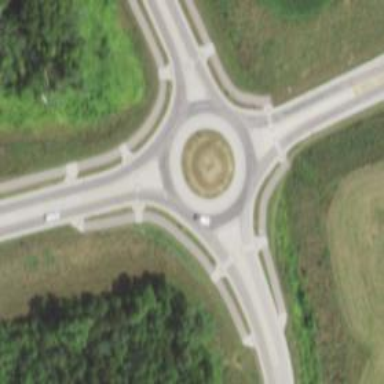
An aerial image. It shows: Tertiary road made of asphalt leading to roundabout junction.